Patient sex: F
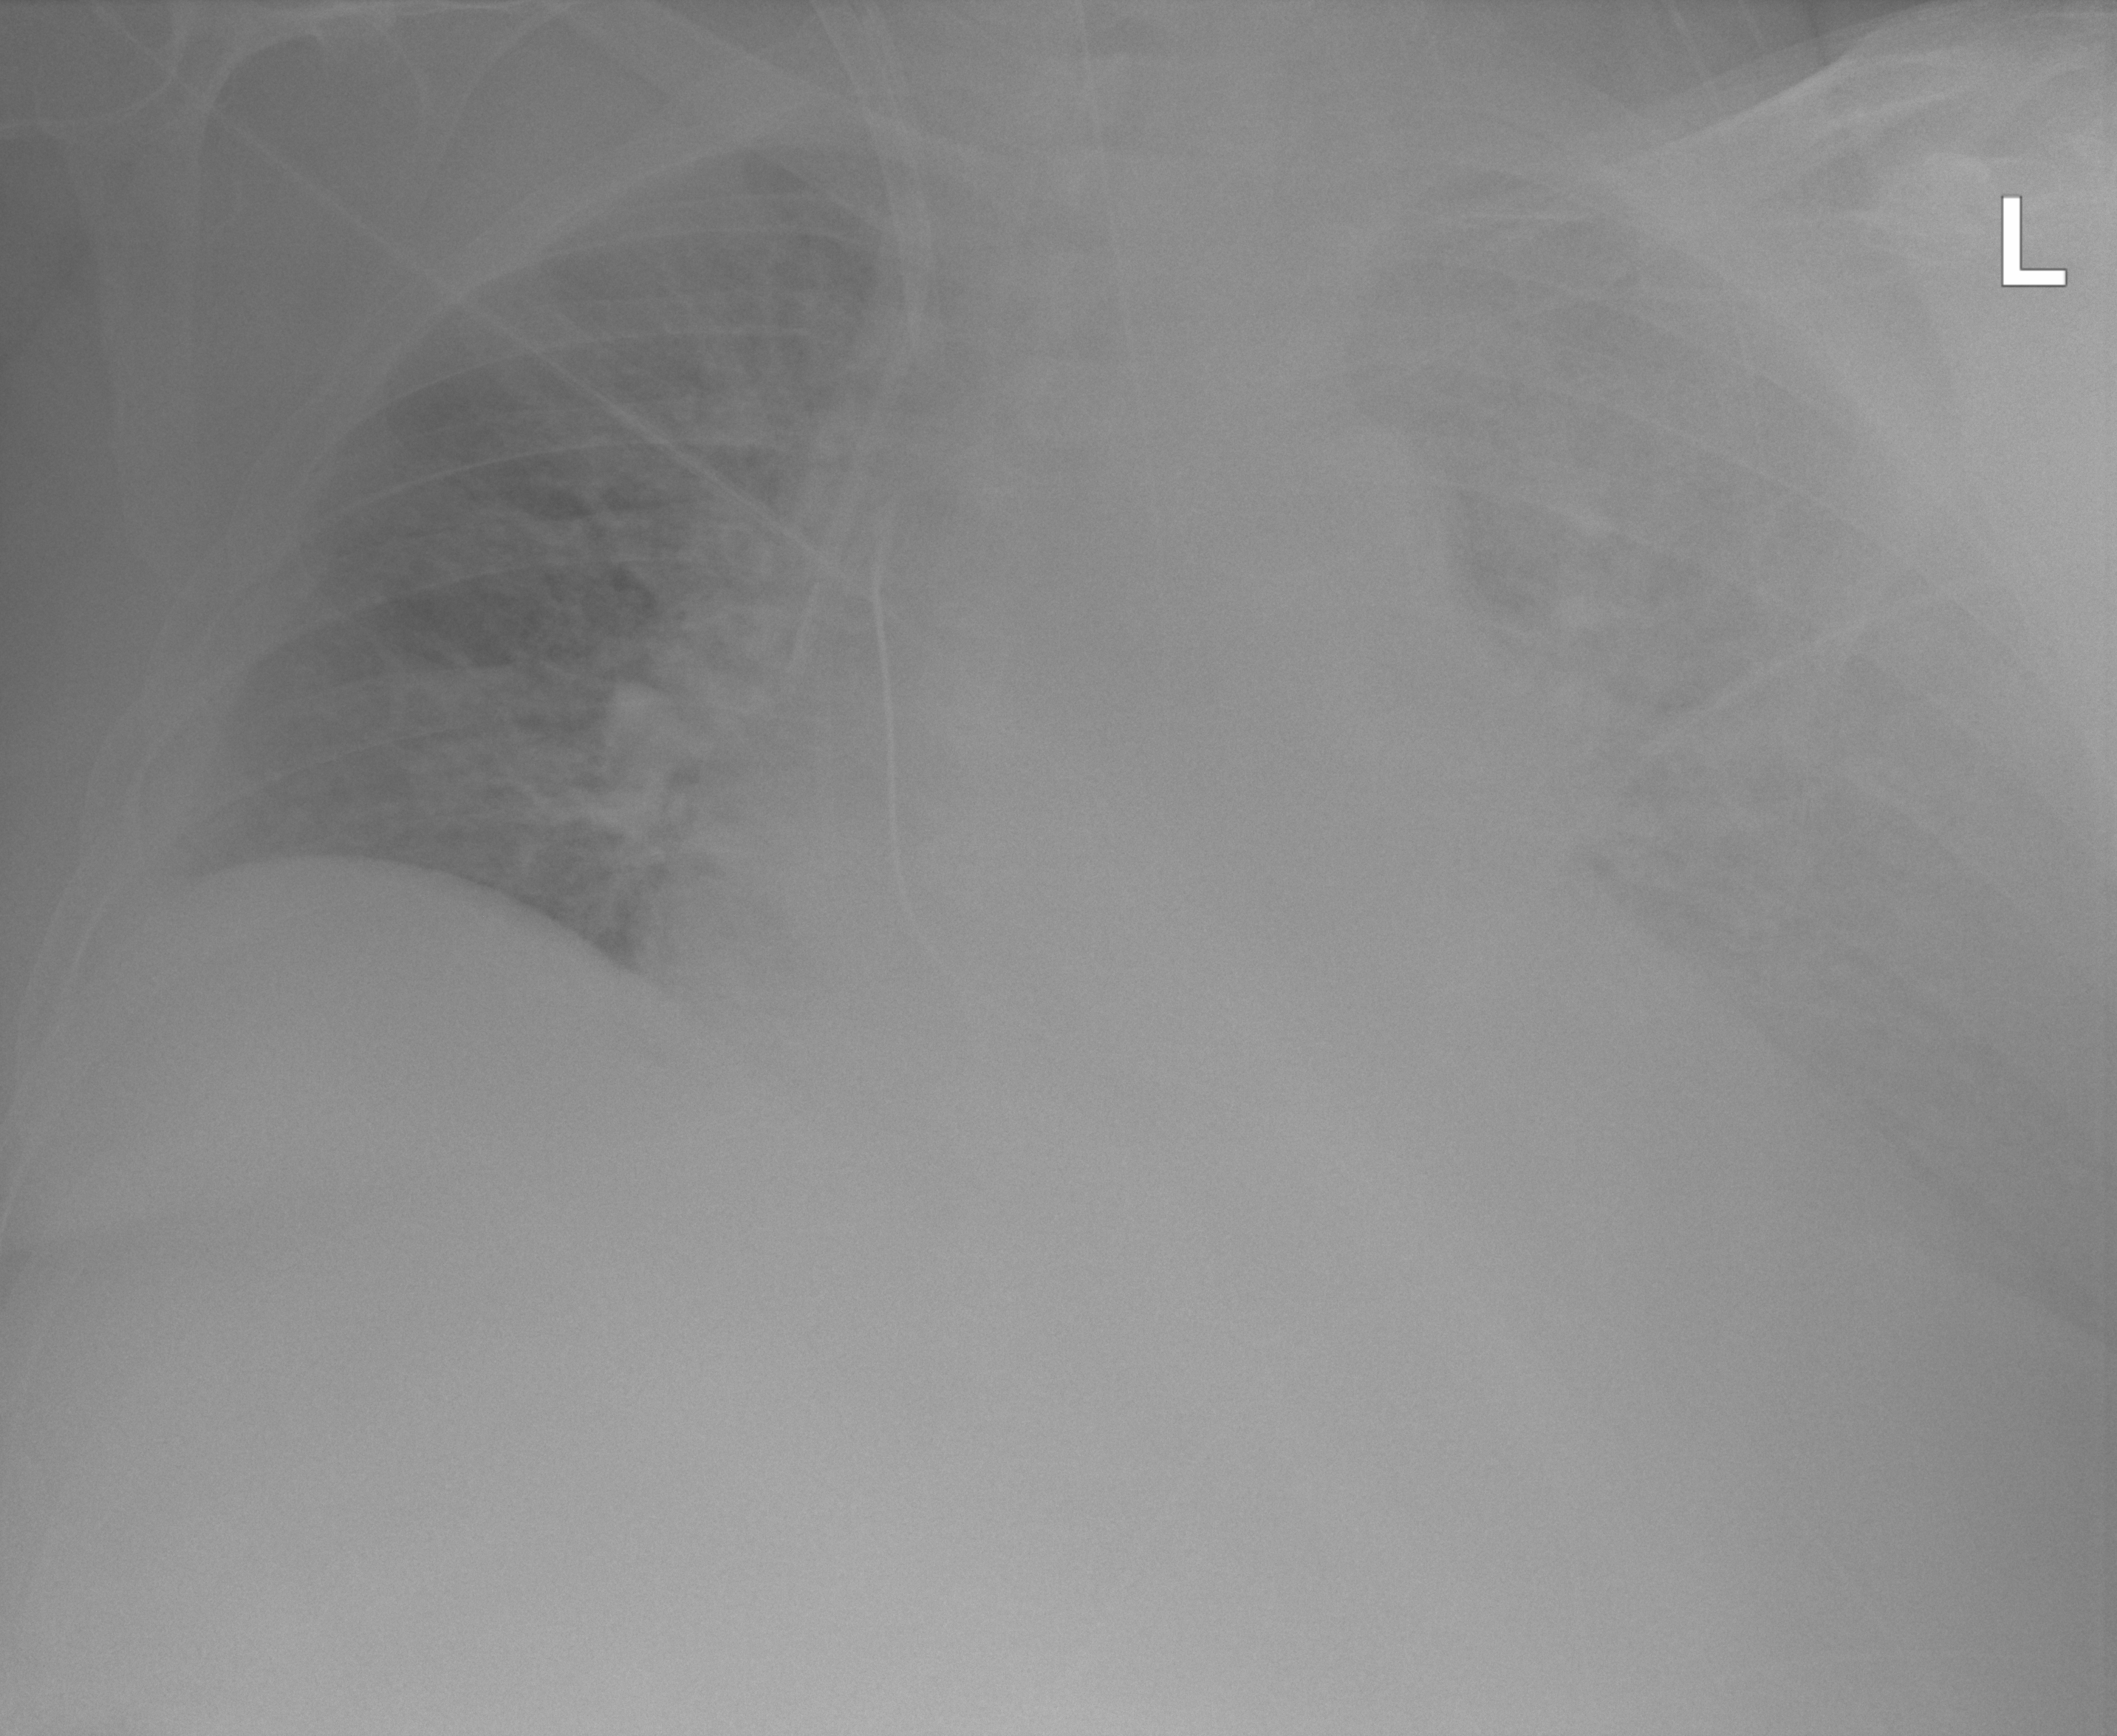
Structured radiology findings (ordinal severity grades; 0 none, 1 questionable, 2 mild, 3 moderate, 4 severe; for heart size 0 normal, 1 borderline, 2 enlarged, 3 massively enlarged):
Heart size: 2
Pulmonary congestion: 2
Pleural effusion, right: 0
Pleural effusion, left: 3
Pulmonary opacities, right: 0
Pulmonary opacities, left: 2
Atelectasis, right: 2
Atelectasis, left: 2